Aerial crown-view tile of a tropical tree (Barro Colorado Island, Panama), acquired 20250818:
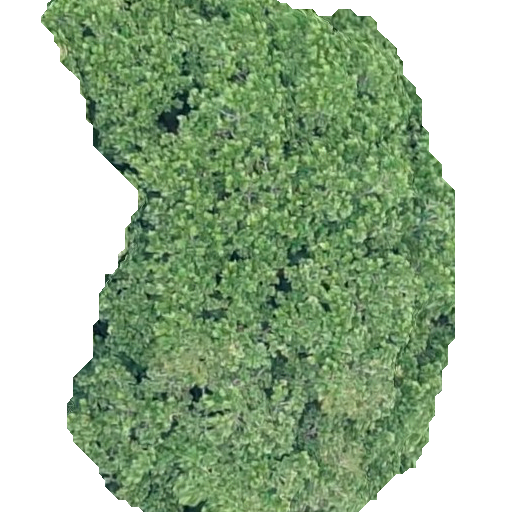
Species: Anacardium excelsum
GBIF accepted scientific name: Anacardium excelsum
Crown area: 257.051 m²